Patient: sex F, age 37
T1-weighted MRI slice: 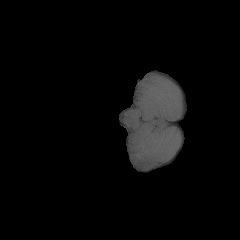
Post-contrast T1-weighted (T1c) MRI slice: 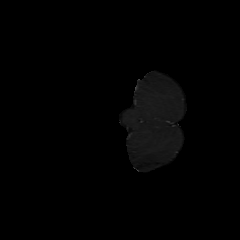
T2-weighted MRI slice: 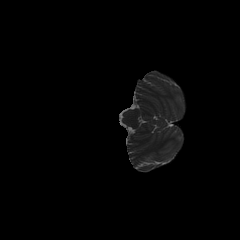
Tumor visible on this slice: no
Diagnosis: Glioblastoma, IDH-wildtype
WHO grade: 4